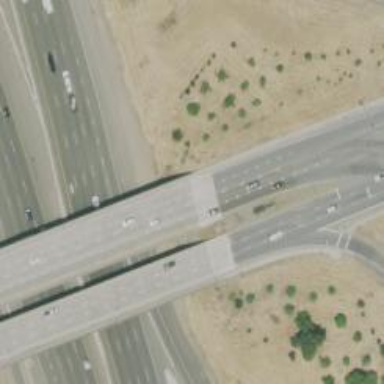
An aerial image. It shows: This image shows trunk highway that functions as expressway.